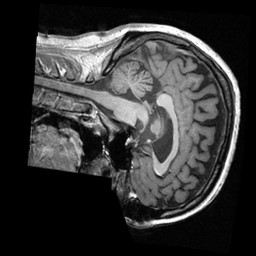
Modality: T1w
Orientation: sagittal
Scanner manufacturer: ge
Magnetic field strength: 3 T
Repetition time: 0.007084 s
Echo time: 0.002612 s